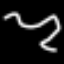
Label: squiggle